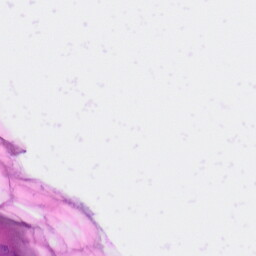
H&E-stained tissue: Skin